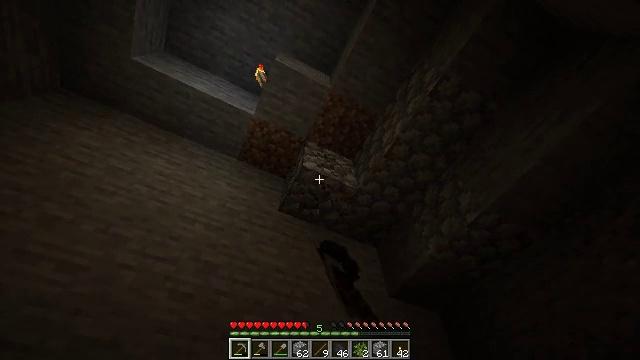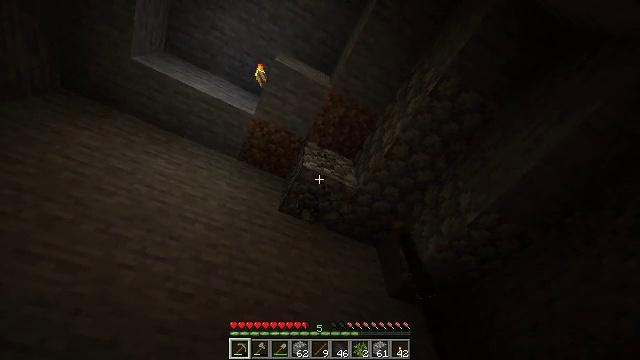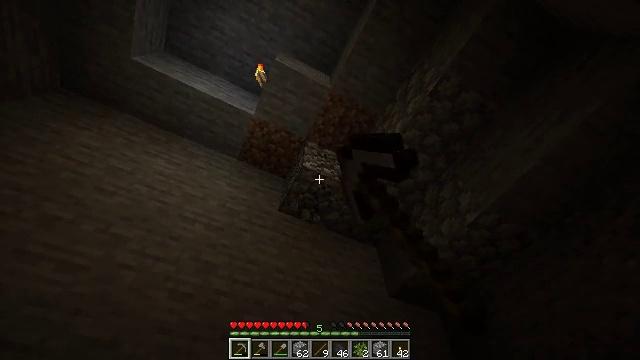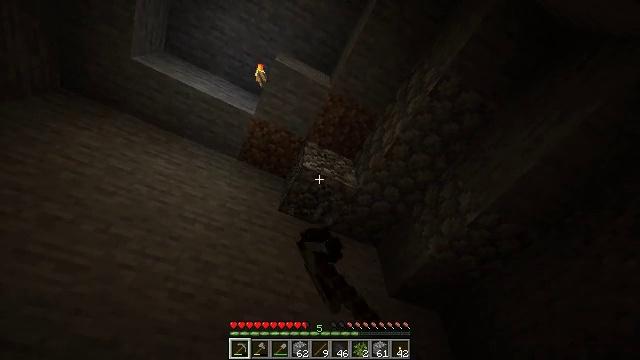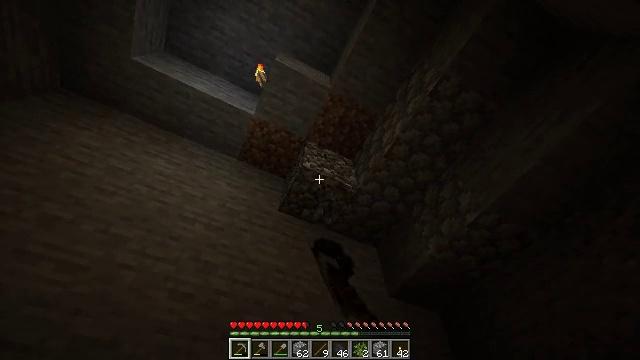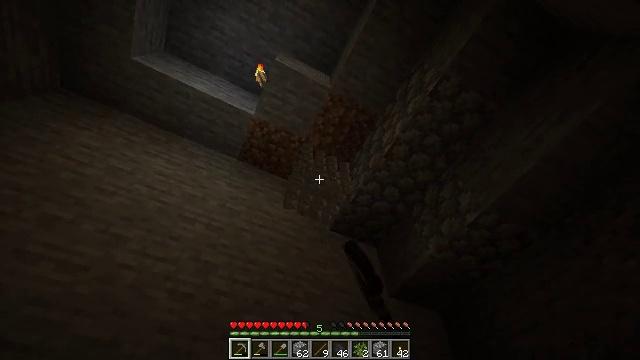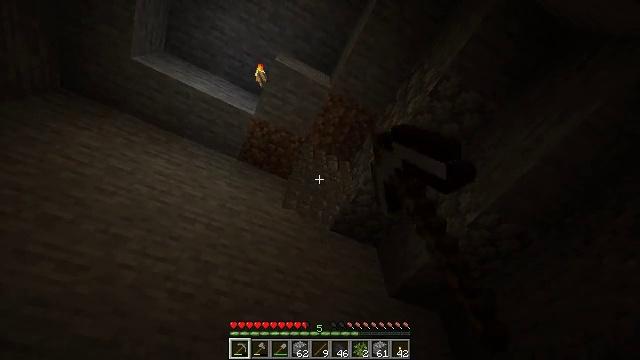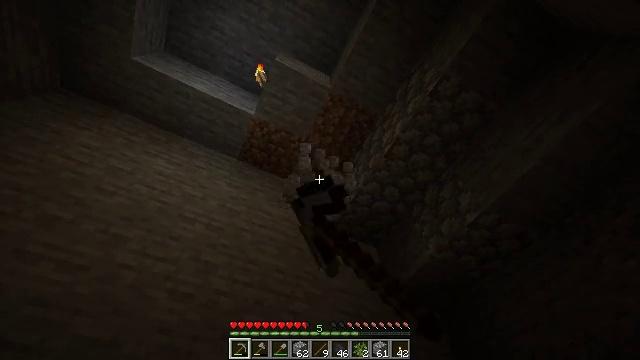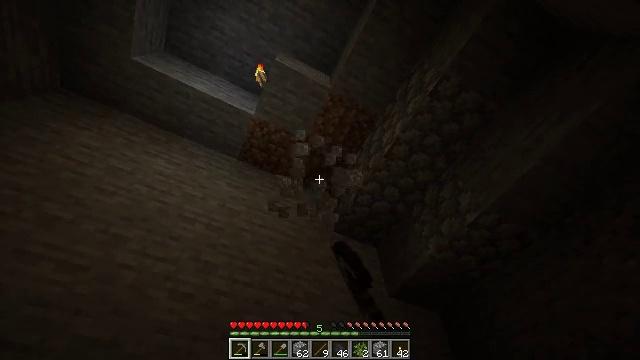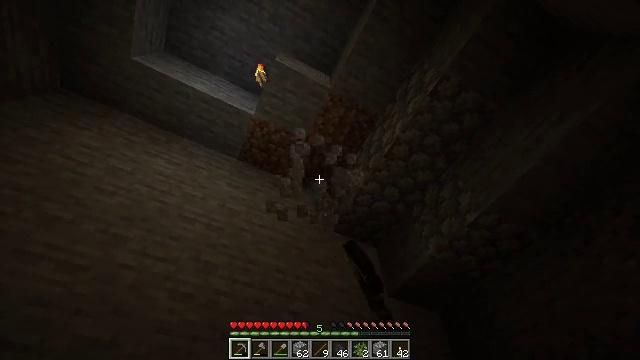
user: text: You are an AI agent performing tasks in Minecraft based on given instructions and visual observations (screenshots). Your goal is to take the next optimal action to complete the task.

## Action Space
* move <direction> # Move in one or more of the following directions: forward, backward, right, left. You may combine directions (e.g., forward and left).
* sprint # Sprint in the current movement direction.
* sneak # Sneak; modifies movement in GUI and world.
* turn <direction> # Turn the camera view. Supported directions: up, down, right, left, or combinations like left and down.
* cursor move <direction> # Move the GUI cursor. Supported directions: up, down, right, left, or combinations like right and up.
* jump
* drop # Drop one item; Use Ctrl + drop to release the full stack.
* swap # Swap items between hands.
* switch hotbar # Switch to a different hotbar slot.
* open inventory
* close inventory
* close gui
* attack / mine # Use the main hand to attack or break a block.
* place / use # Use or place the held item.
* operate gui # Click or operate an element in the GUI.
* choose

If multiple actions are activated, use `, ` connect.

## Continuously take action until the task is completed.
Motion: motion action
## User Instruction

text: Break the cobblestone to create a path.
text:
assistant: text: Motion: attack / mine
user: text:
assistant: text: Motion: attack / mine
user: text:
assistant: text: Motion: attack / mine
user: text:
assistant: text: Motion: attack / mine
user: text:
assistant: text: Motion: attack / mine
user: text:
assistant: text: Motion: attack / mine
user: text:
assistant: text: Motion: attack / mine
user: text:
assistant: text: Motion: attack / mine
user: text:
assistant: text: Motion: attack / mine
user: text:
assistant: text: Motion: attack / mine